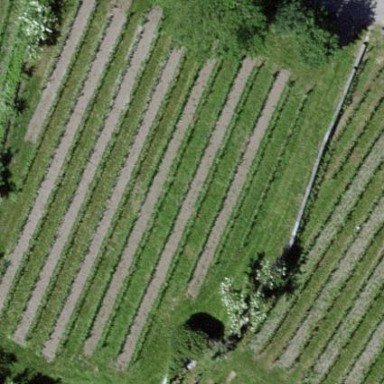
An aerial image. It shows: Vineyard growing grapes.